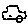
Label: car